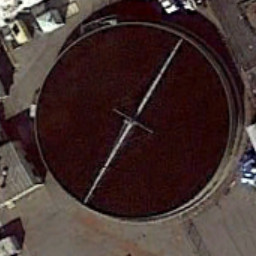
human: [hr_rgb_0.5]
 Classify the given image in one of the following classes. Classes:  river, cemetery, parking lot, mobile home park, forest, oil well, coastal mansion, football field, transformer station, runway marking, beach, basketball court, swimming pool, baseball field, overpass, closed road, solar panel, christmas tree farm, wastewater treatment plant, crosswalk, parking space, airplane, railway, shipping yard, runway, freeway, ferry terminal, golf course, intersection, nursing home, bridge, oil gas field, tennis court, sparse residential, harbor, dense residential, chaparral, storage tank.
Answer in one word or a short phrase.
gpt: wastewater treatment plant